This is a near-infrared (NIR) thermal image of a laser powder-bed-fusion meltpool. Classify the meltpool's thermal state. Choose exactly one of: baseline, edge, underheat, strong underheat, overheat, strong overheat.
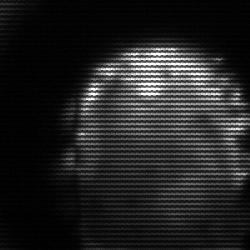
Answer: baseline